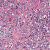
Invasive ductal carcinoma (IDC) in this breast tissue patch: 1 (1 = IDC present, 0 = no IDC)